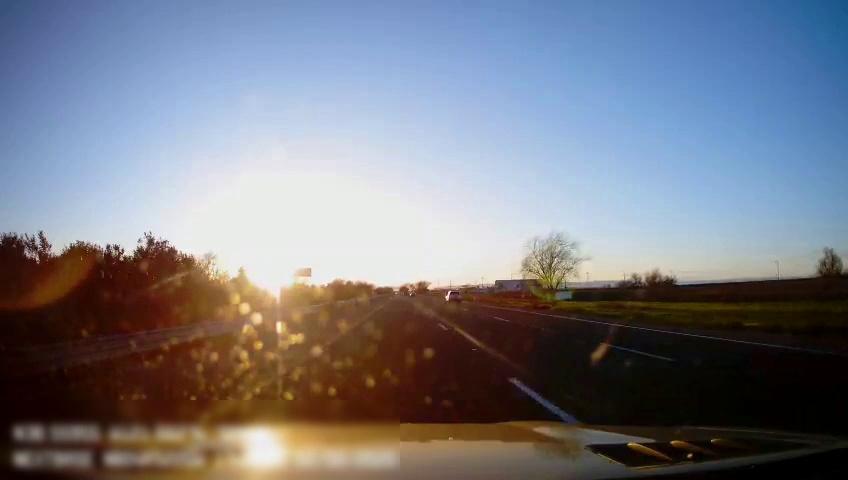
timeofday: Day
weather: Sunny
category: Drivable Space
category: Vehicles | SUV
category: Lanes | Alternate Lane
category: Lanes | Current Lane
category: Lanes | Current Lane
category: Lanes | Alternate Lane